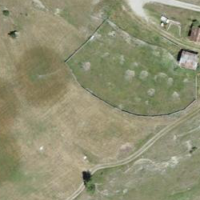
EUNIS habitat code: 45
Species observed at this site:
Stauroderus scalaris
Arcyptera fusca
Melanargia galathea
Euthystira brachyptera